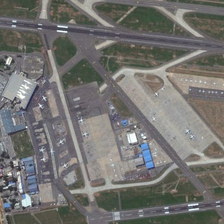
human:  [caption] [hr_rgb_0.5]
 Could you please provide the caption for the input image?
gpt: many planes are in an airport near some buildings .

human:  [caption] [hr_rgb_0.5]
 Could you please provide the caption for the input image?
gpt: many planes are in an airport near some buildings .

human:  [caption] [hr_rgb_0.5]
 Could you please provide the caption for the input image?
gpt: many planes are in an airport near some buildings .

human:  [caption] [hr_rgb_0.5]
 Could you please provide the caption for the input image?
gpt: many planes are in an airport near some buildings .

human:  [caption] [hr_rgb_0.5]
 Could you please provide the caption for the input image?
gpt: many planes are in an airport near some buildings .